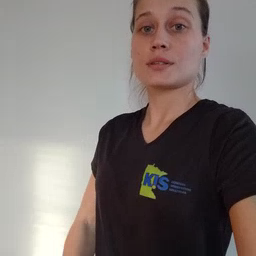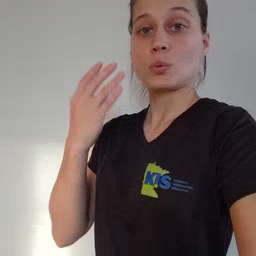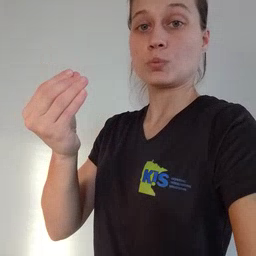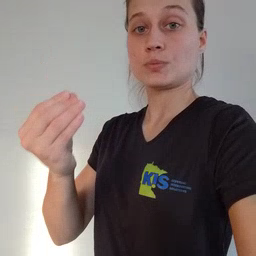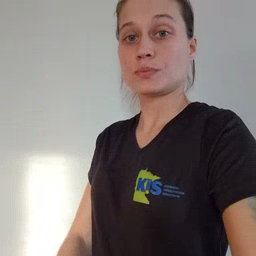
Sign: go